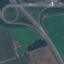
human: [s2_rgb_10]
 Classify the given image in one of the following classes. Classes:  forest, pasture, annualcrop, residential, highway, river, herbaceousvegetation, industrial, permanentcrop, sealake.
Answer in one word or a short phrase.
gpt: Highway